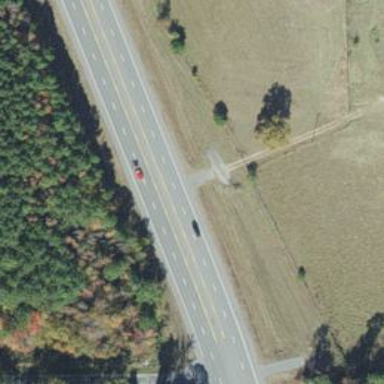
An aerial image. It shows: Asphalt road designated as trunk highway.